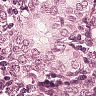
Metastatic tissue present: yes